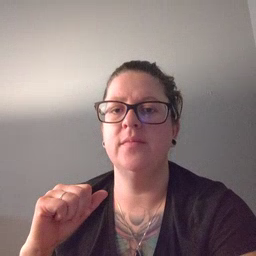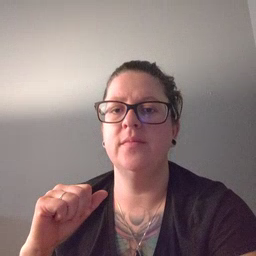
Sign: yesterday